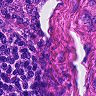
Metastatic tissue present: no